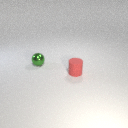
small red rubber cylinder in front of small green metal sphere